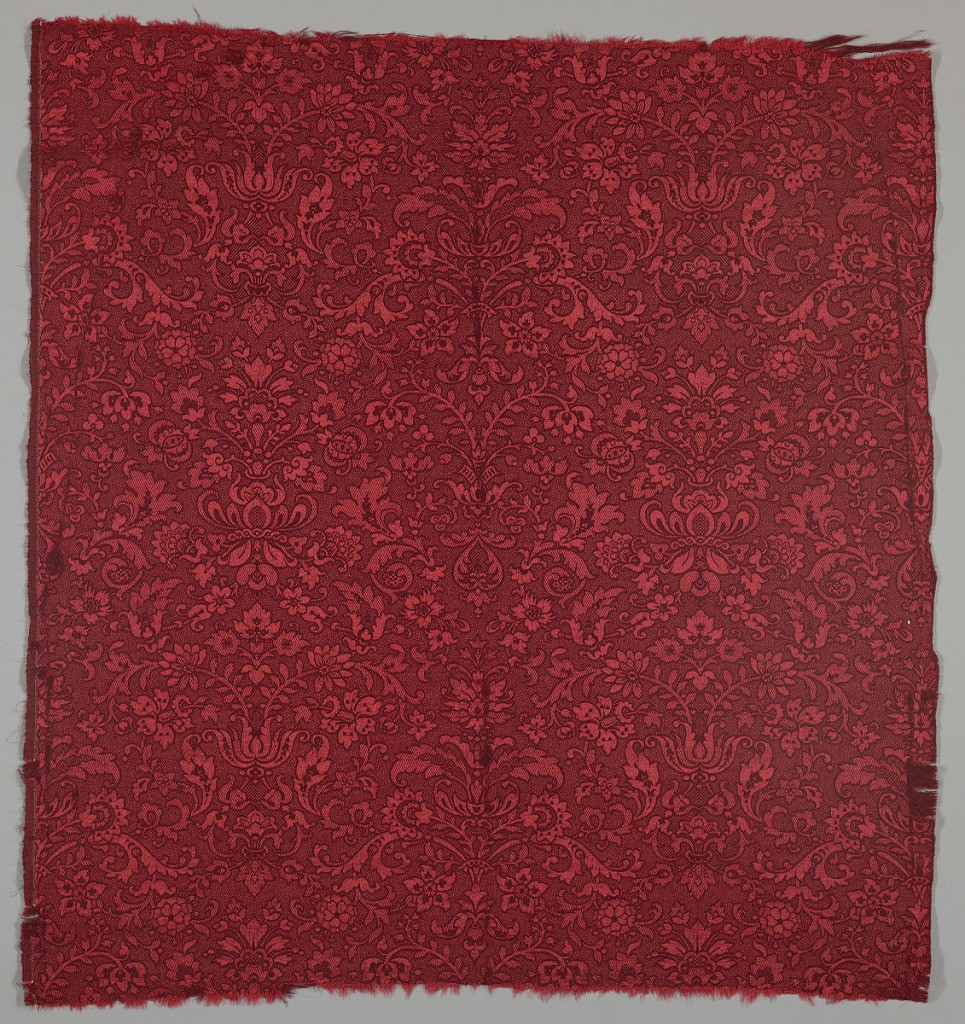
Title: Textile
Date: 1850–60
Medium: wool, silk Technique: satin weave
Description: Orange silk warp and dark red wool weft. Scrolling symmetrical floral pattern rising vertically.